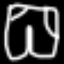
Label: pants